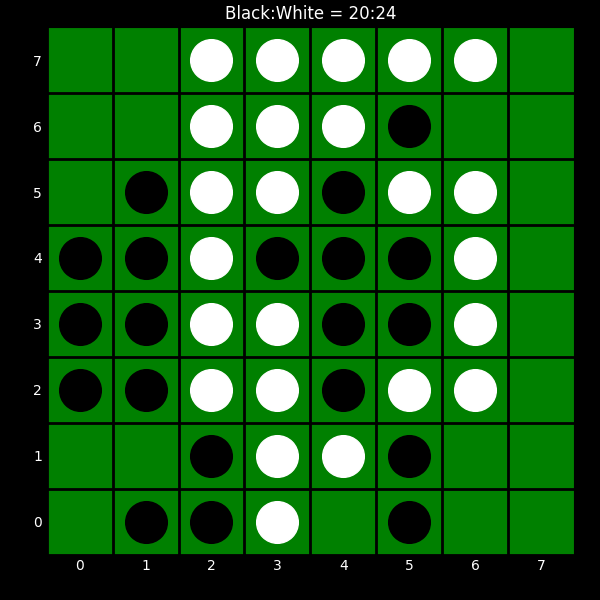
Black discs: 20
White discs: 24